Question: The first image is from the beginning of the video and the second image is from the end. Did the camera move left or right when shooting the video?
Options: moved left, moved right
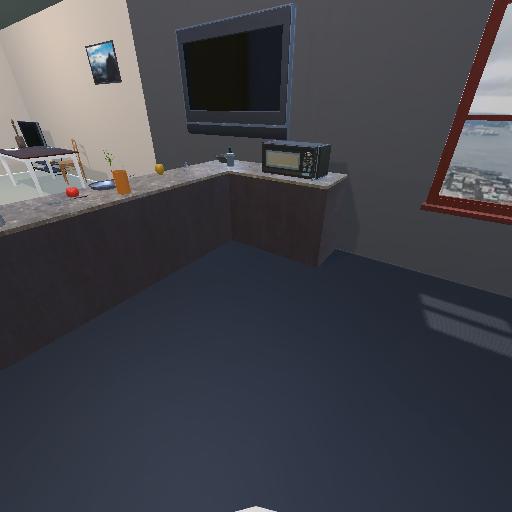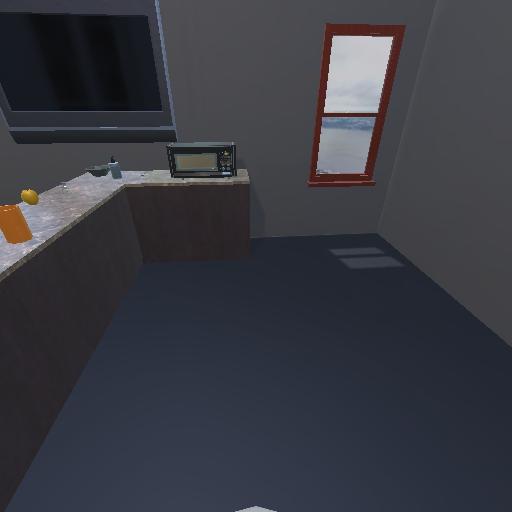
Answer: moved left